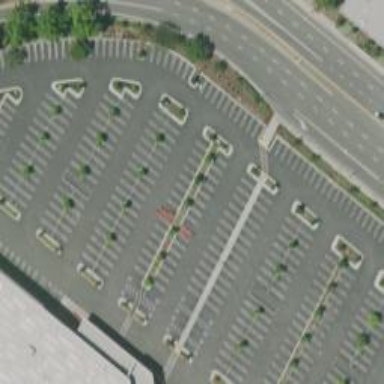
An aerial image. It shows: Trolley bay.